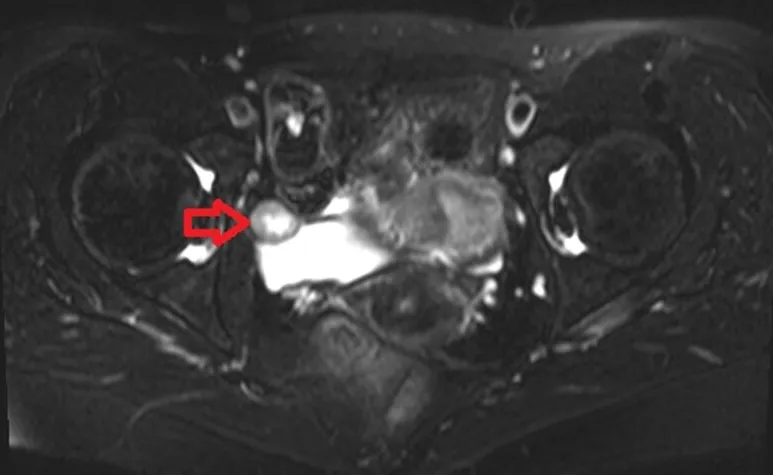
Magnetic resonance imaging pelvis with and without gadolinium. 1.9 x 1.6 x 1.3 cm well-circumscribed, heterogeneously T2 hyperintense, T1 isointense to muscle, enhancing lesion with peripheral diffusion restriction, and central cystic degeneration is seen within the right superior lateral aspect of the bladder wall.
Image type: radiology (mri)